二年级 · 算术
三 (1) 班准备租车参观动物园。有 3 名教师和 32 名学生, 租下面的客车, 坐得下吗?

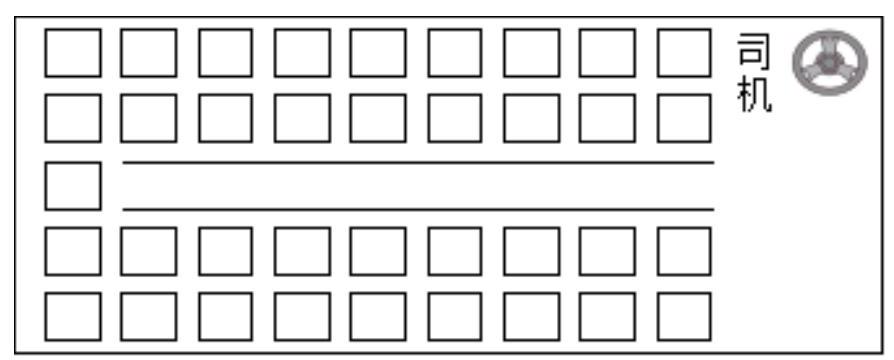
答案: $4 \times 9+1=37$ (个)

$3+32=35($ 人 $)$

$37>35$

坐得下